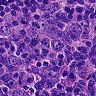
Metastatic tissue present: no